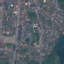
Land use / land cover: Residential